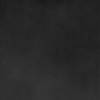
Label: dusty